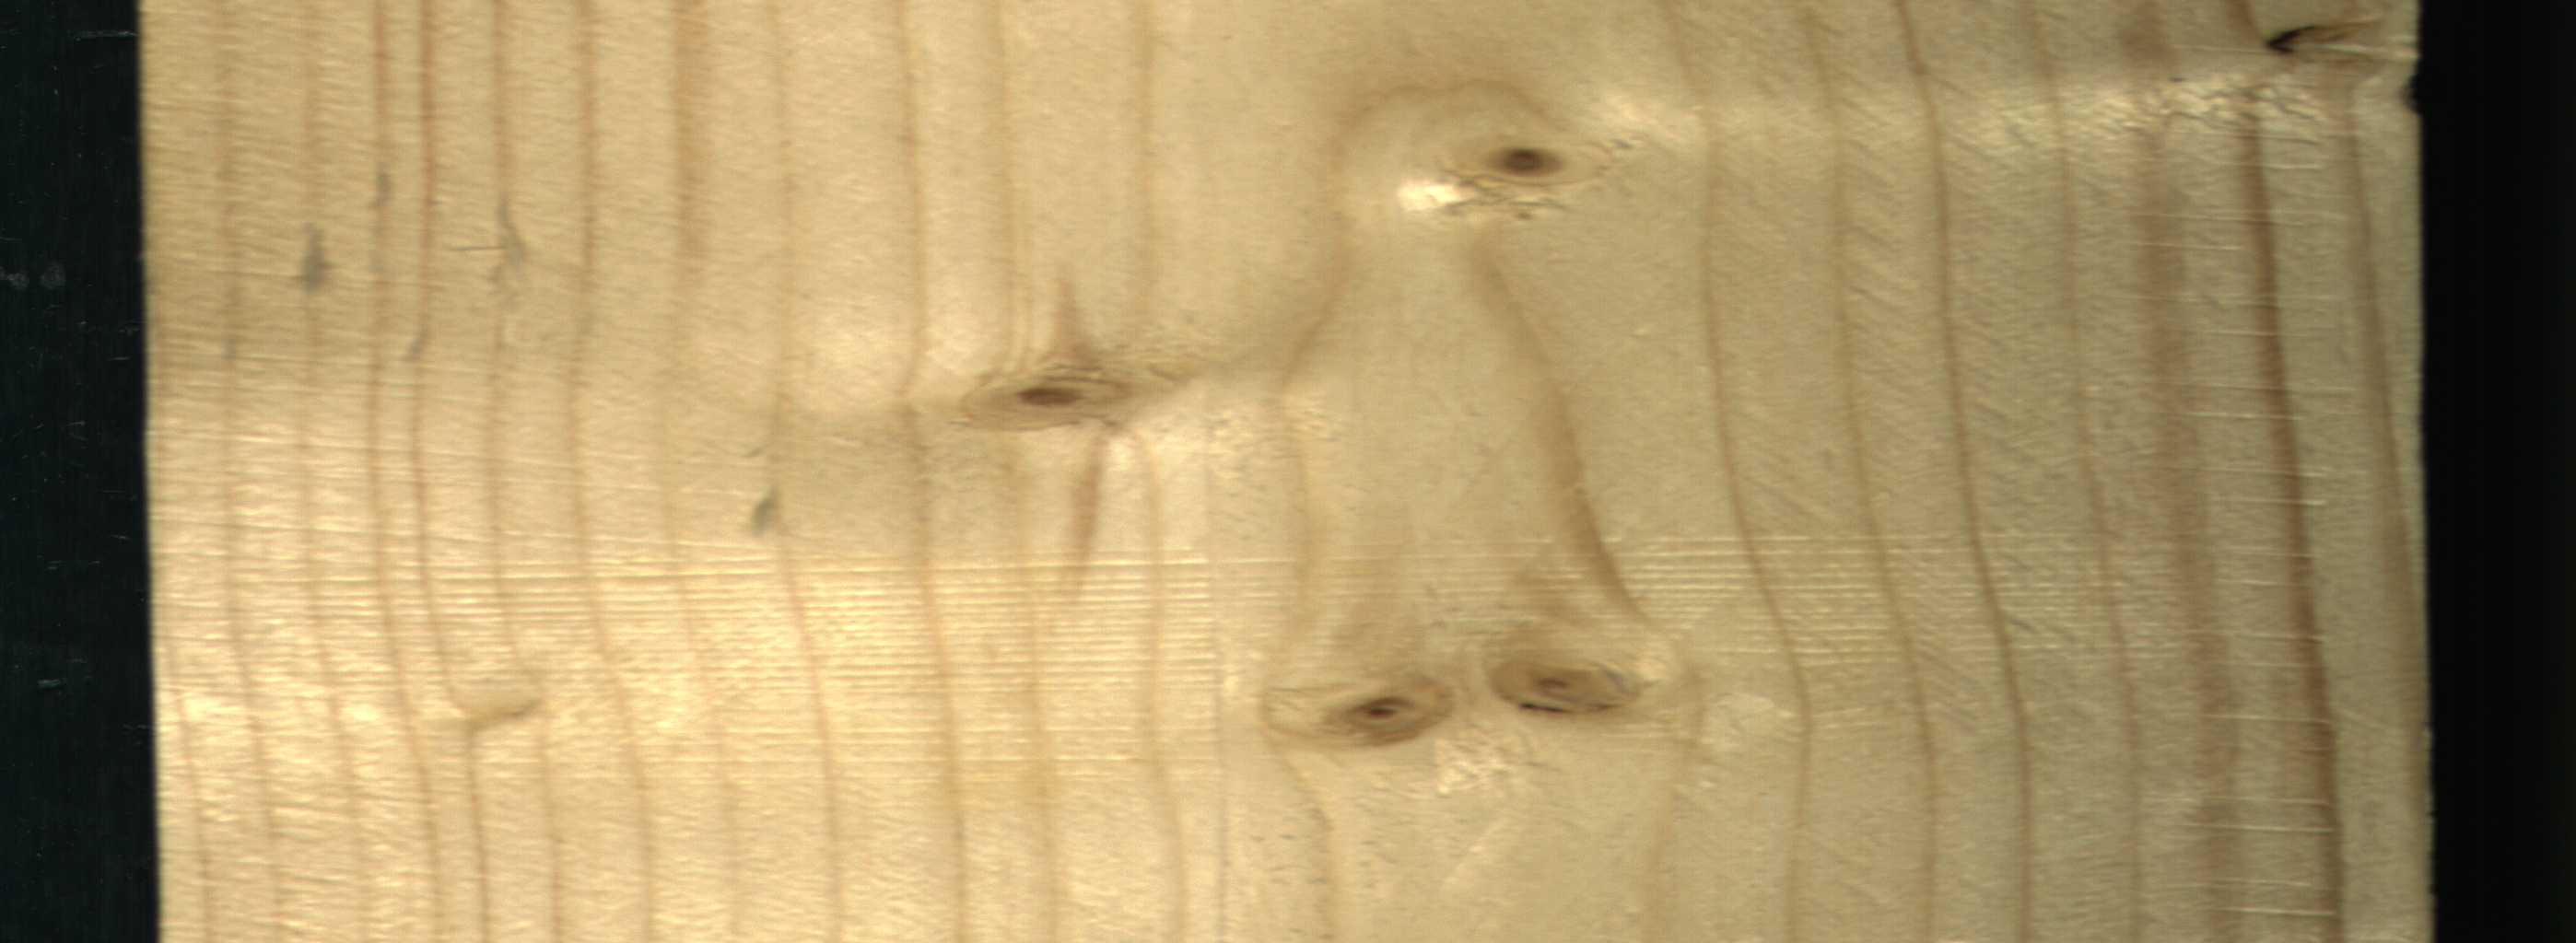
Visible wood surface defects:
Dead_Knot
Live_Knot
Live_Knot
Live_Knot
Live_Knot